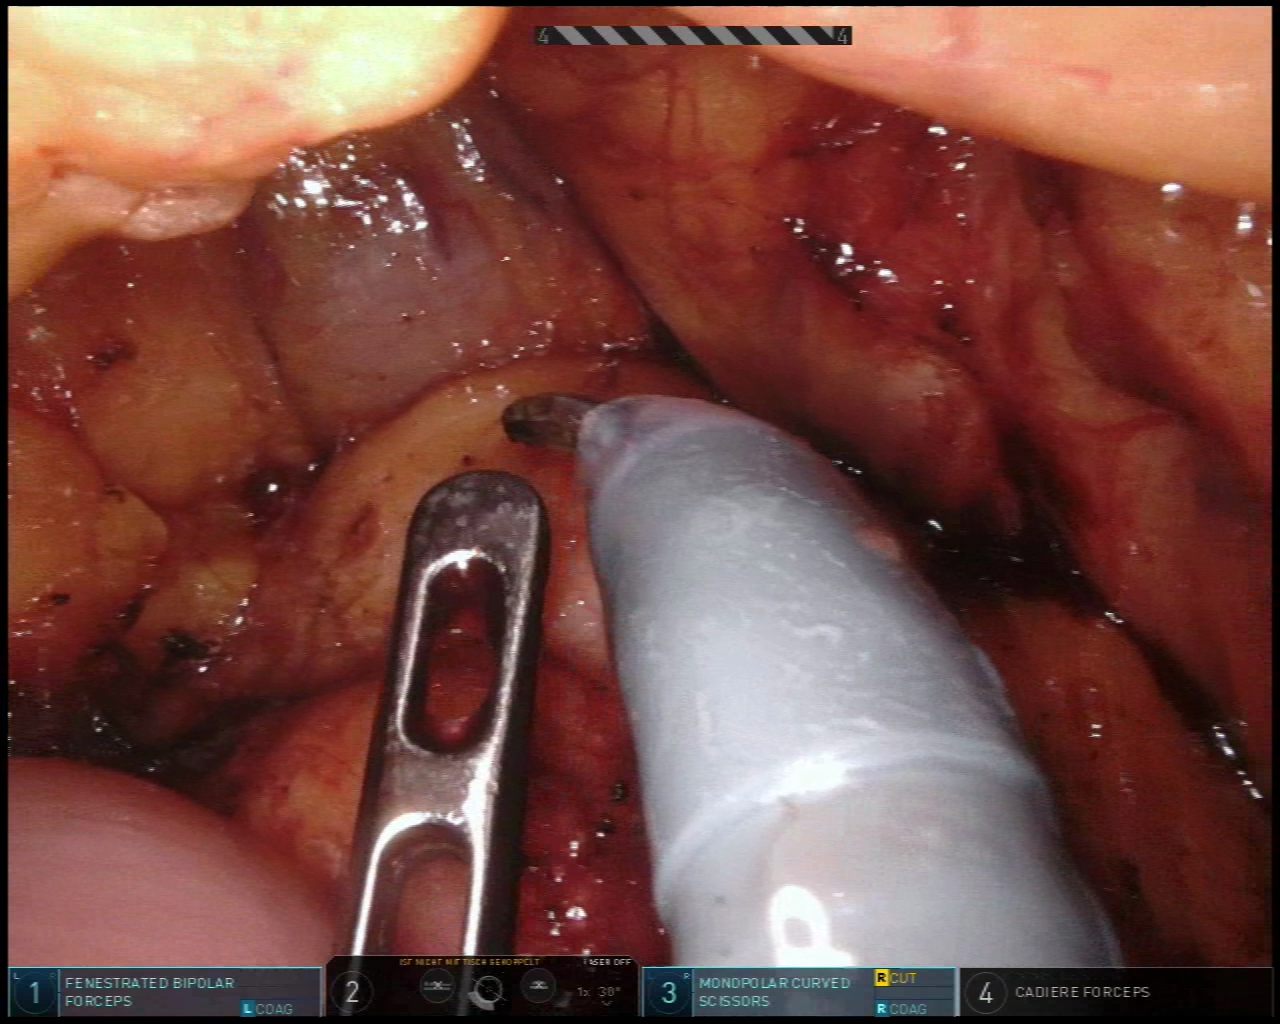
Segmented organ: stomach
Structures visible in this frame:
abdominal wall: no
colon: no
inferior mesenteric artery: no
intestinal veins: no
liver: no
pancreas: no
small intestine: yes
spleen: no
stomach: yes
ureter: no
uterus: no
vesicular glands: no